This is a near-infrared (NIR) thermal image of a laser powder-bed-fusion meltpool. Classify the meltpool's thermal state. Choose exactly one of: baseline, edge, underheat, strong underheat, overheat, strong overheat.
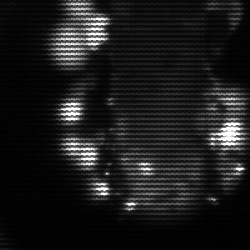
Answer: strong underheat